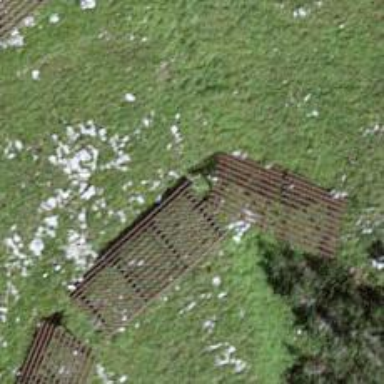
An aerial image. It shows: Structure designed for avalanche protection.